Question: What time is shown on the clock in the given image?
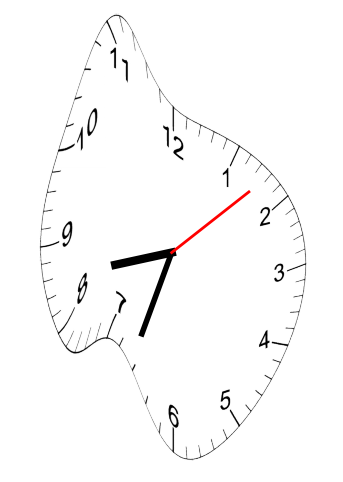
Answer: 08:33:08